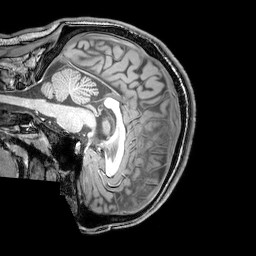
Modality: T1w
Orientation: sagittal
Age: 23
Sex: male
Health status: healthy
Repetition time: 0.081 s
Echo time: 0.037 s